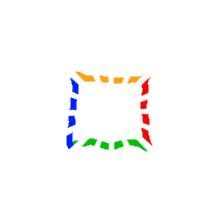
Shape: square